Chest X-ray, AP view. Patient: 49 years old, sex M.
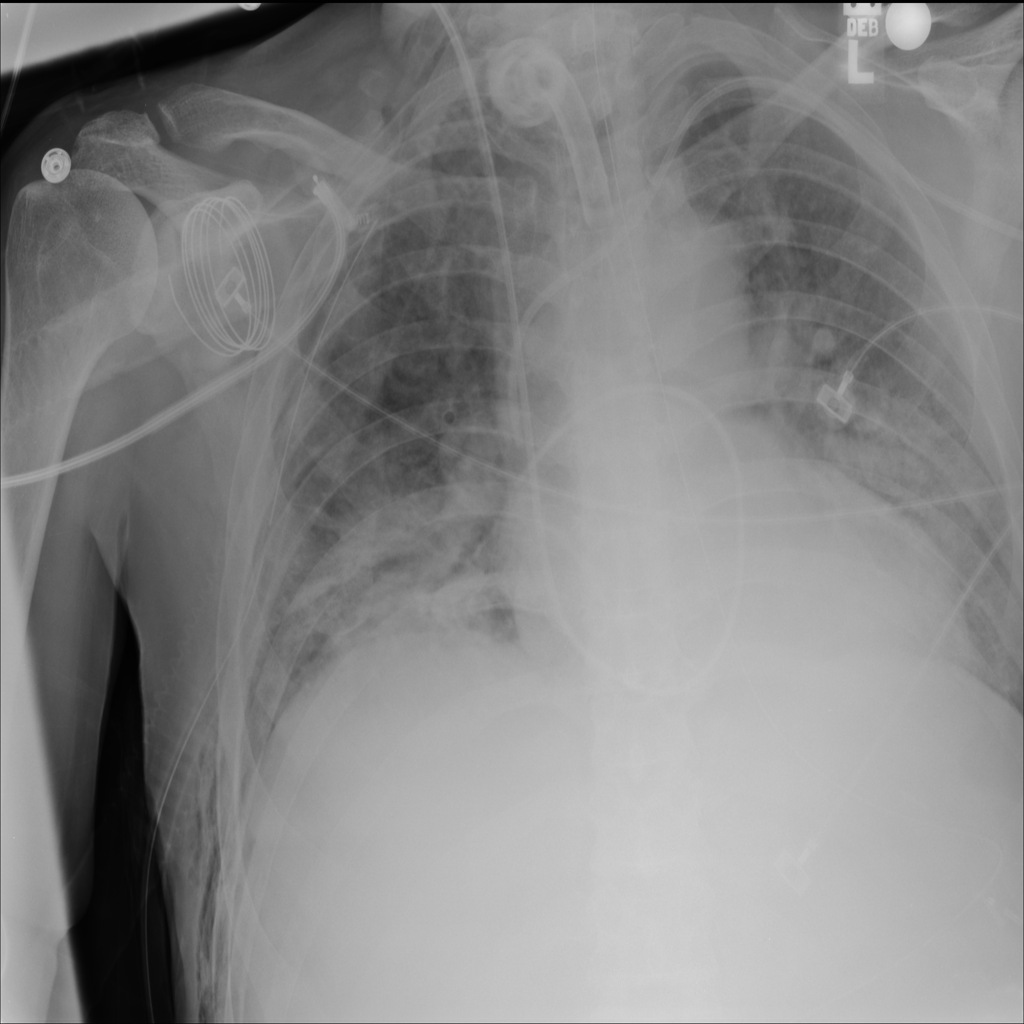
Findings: Infiltration